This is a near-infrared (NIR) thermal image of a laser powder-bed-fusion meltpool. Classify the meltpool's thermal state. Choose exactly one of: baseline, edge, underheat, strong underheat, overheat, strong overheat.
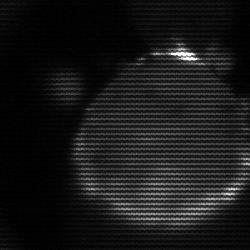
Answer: edge